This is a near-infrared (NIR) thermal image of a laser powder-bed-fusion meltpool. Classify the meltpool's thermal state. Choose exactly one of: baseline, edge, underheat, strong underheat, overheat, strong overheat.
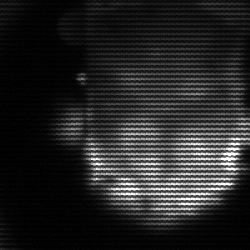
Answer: baseline